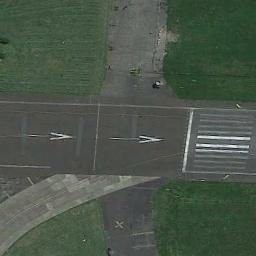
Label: runway